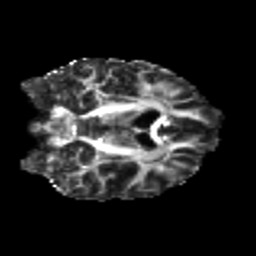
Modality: FA
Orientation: coronal
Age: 26
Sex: female
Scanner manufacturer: siemens
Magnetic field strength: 3 T
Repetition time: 3.5 s
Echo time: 0.113 s